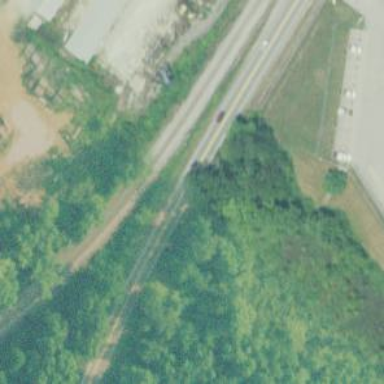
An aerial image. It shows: Railway track.